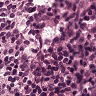
Metastatic tissue present: no